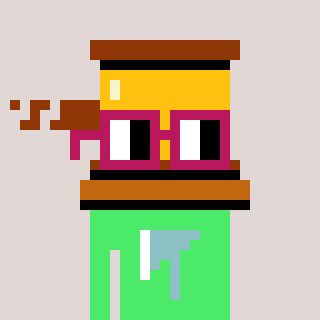
a pixel art character with square dark red glasses, a gavel-shaped head and a teal-colored body on a warm background